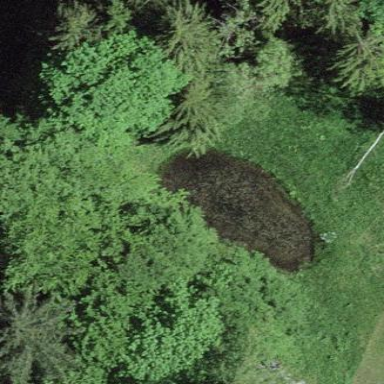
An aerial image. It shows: Pond with natural water.